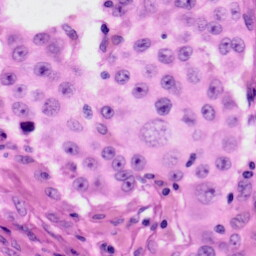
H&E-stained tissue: Skin